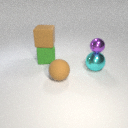
large brown rubber sphere in front of large green rubber cube